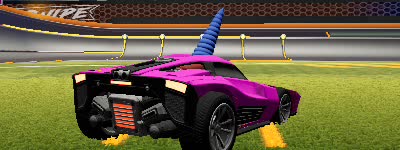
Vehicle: breakout